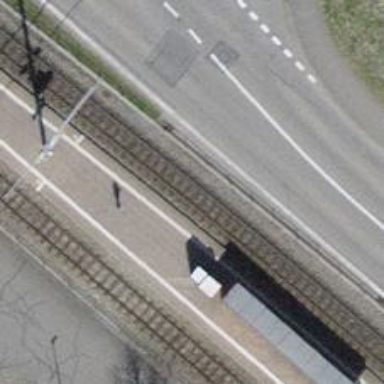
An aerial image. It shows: Public transport stop position for light rail.